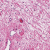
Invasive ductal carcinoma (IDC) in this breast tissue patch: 0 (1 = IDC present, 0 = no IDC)